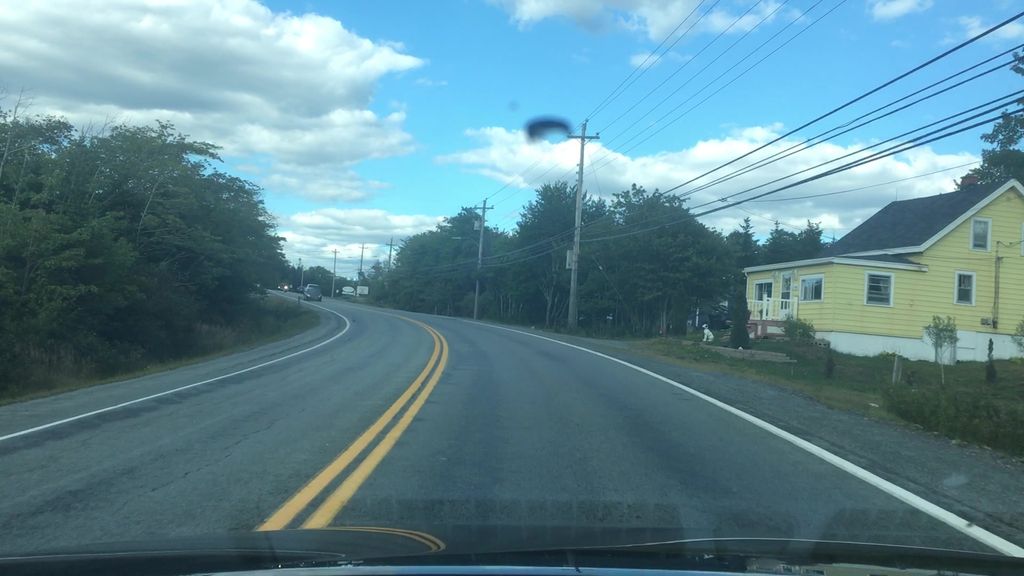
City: halifax